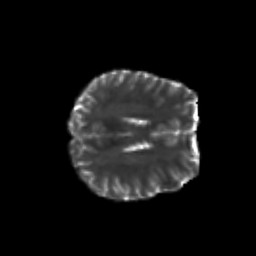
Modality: T2w
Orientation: axial
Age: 28
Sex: female
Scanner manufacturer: siemens
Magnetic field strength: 3 T
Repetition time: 3.5 s
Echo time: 0.113 s